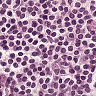
Metastatic tissue present: no